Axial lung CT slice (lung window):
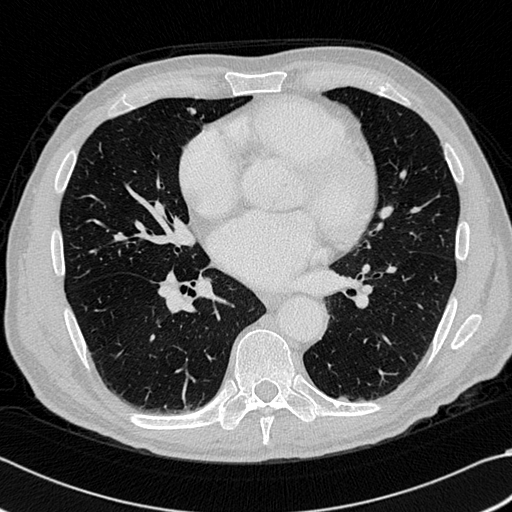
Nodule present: yes
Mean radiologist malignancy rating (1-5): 2.5